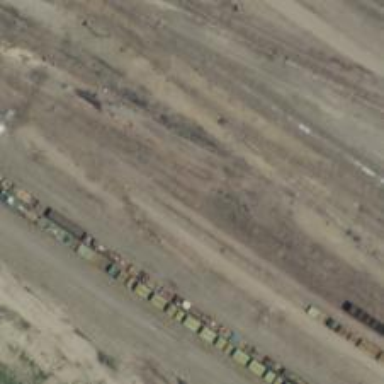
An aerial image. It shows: Railway siding for service.